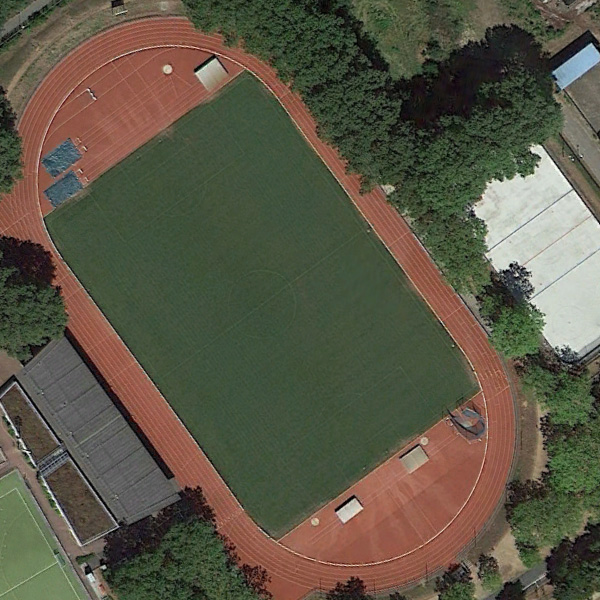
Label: Playground